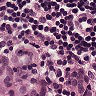
Metastatic tissue present: yes